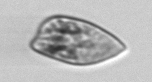
Label: Prorocentrum_dentatum